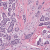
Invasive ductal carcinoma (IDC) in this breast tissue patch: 1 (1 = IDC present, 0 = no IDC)